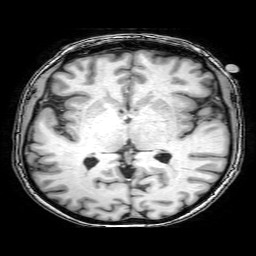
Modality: T1w
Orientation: coronal
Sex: female
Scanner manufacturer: philips
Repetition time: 0.008109 s
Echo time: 0.00371 s